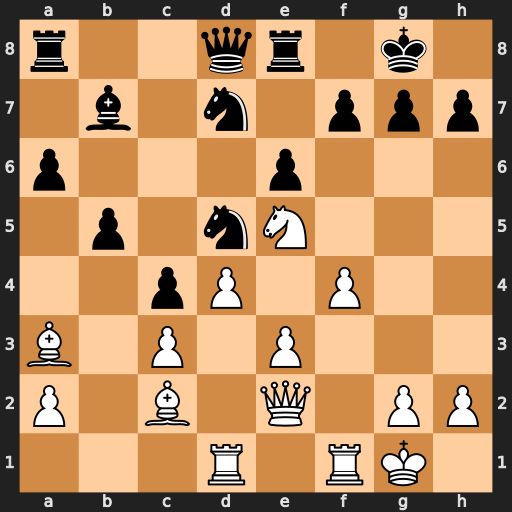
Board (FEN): r2qr1k1/1b1n1ppp/p3p3/1p1nN3/2pP1P2/B1P1P3/P1B1Q1PP/3R1RK1
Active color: w
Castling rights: -
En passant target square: -
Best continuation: Bxh7+ Kxh7 Qh5+ Kg8 Qxf7+